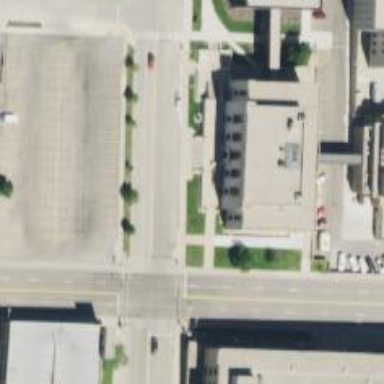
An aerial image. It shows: Government office.